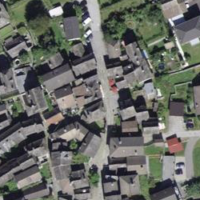
EUNIS habitat code: 54
Species observed at this site:
Passer italiae